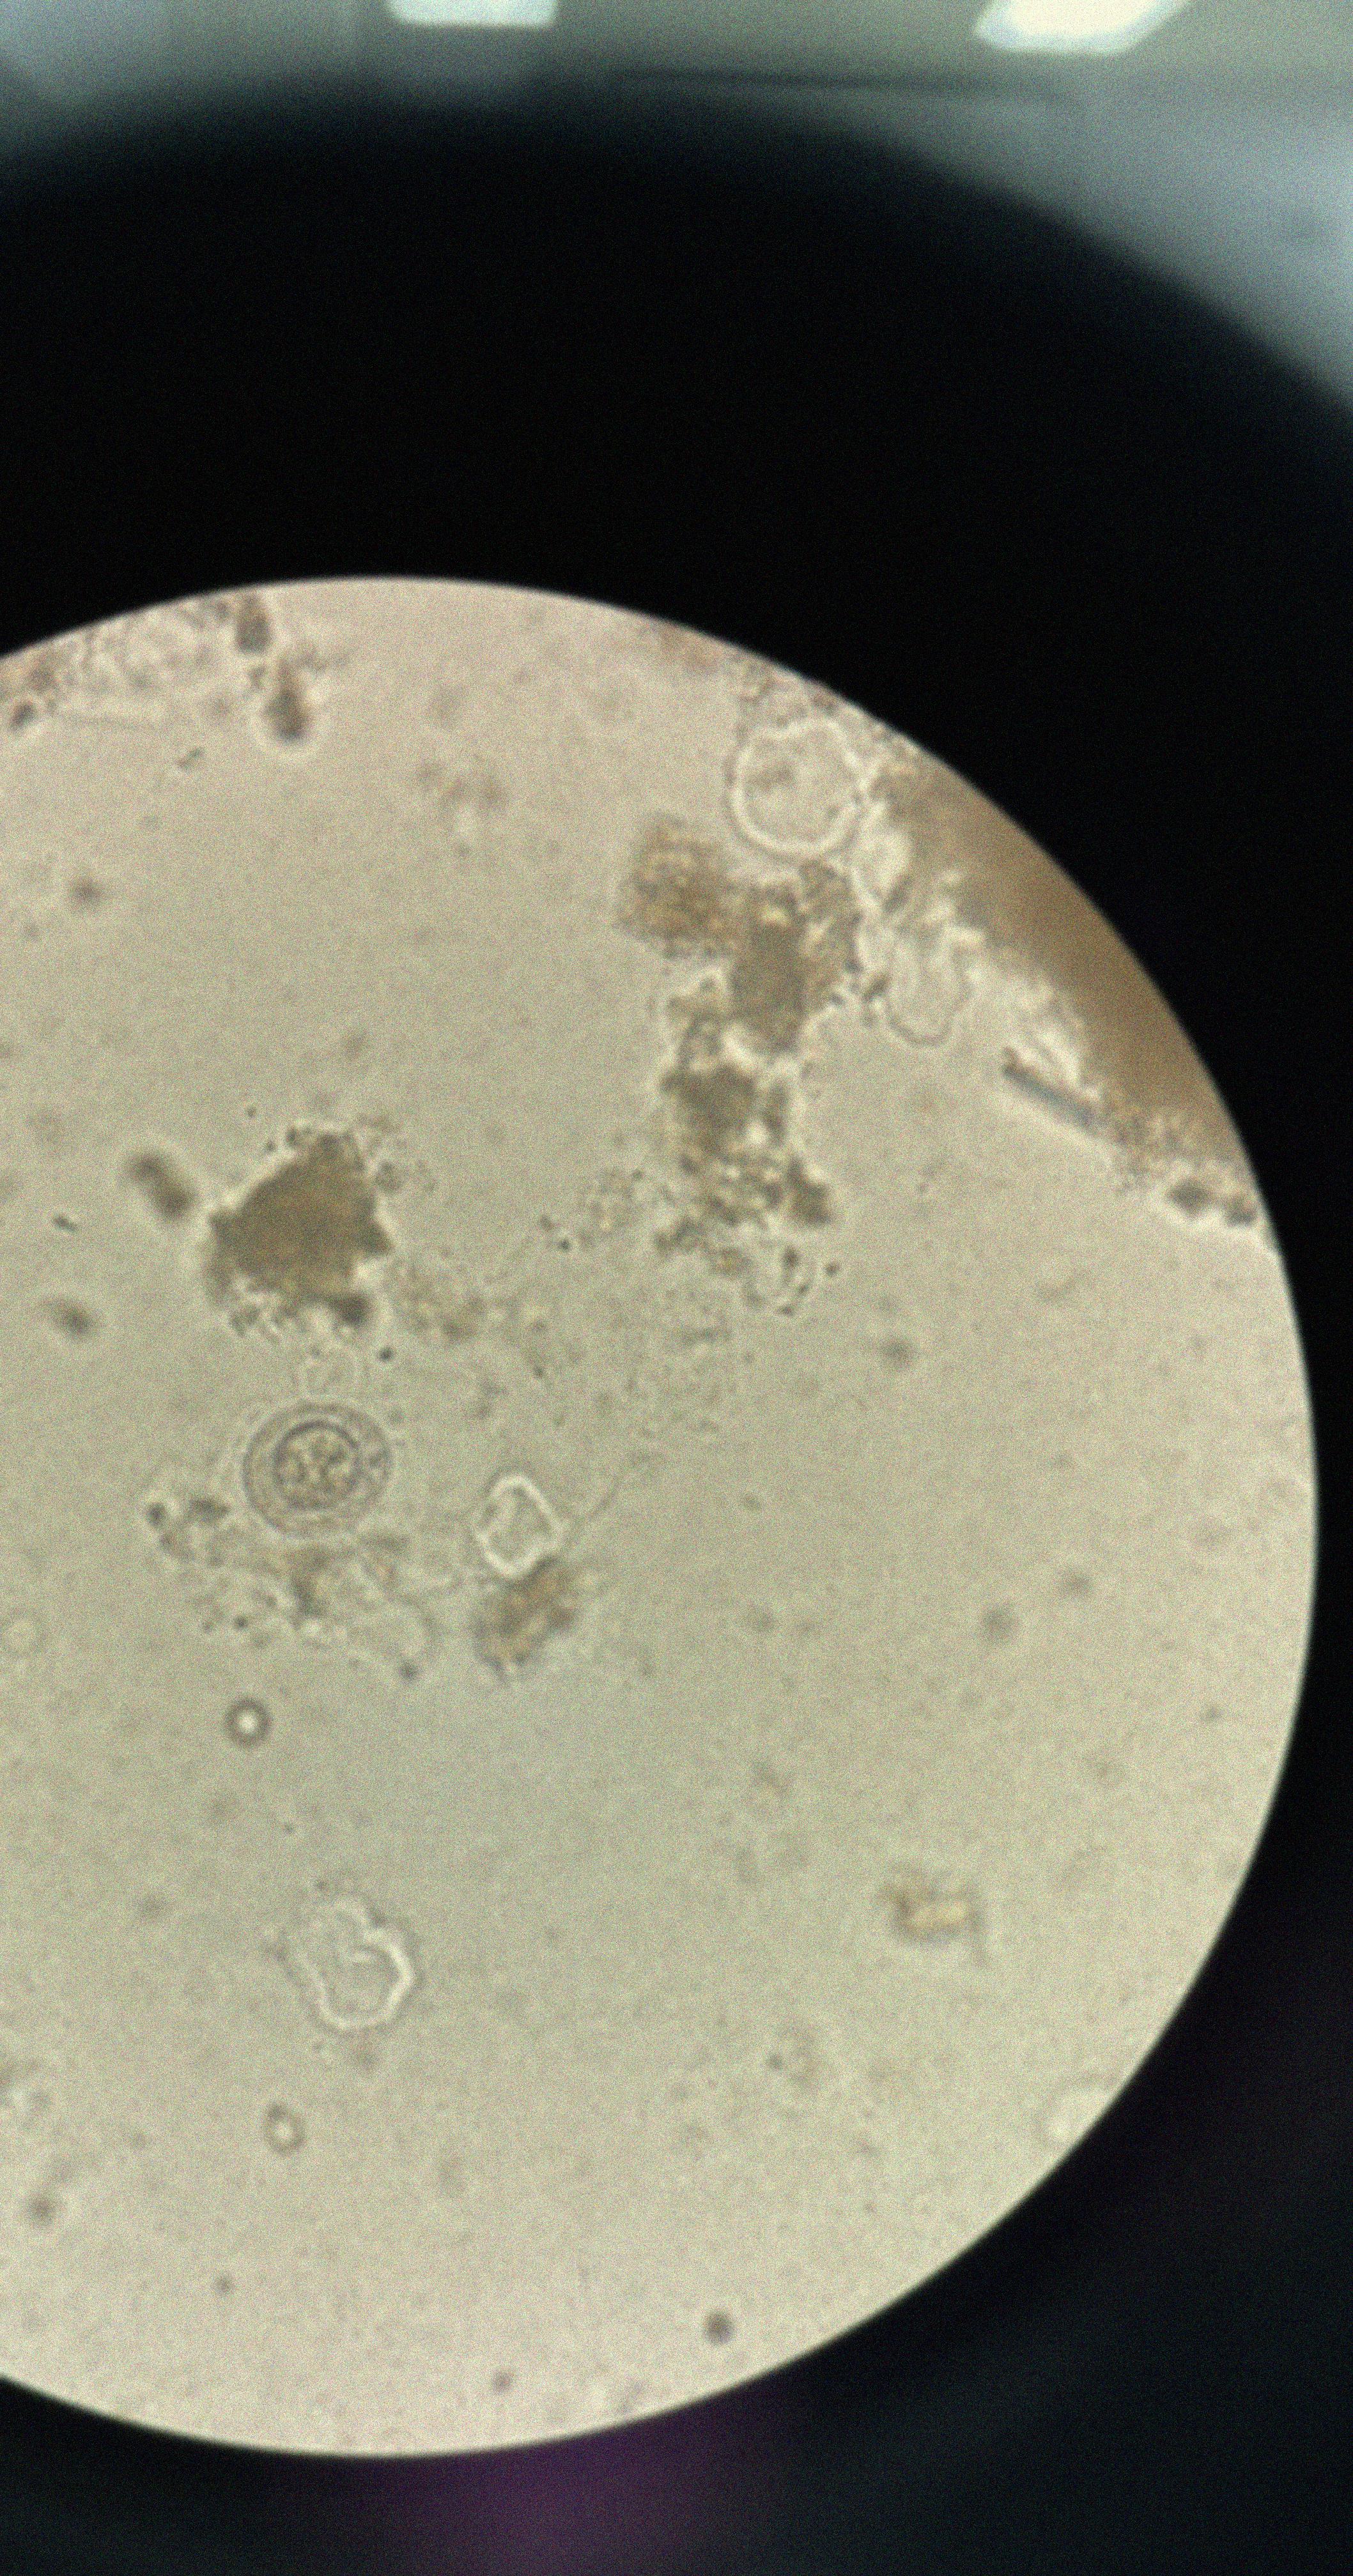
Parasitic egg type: Hymenolepis nana